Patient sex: M
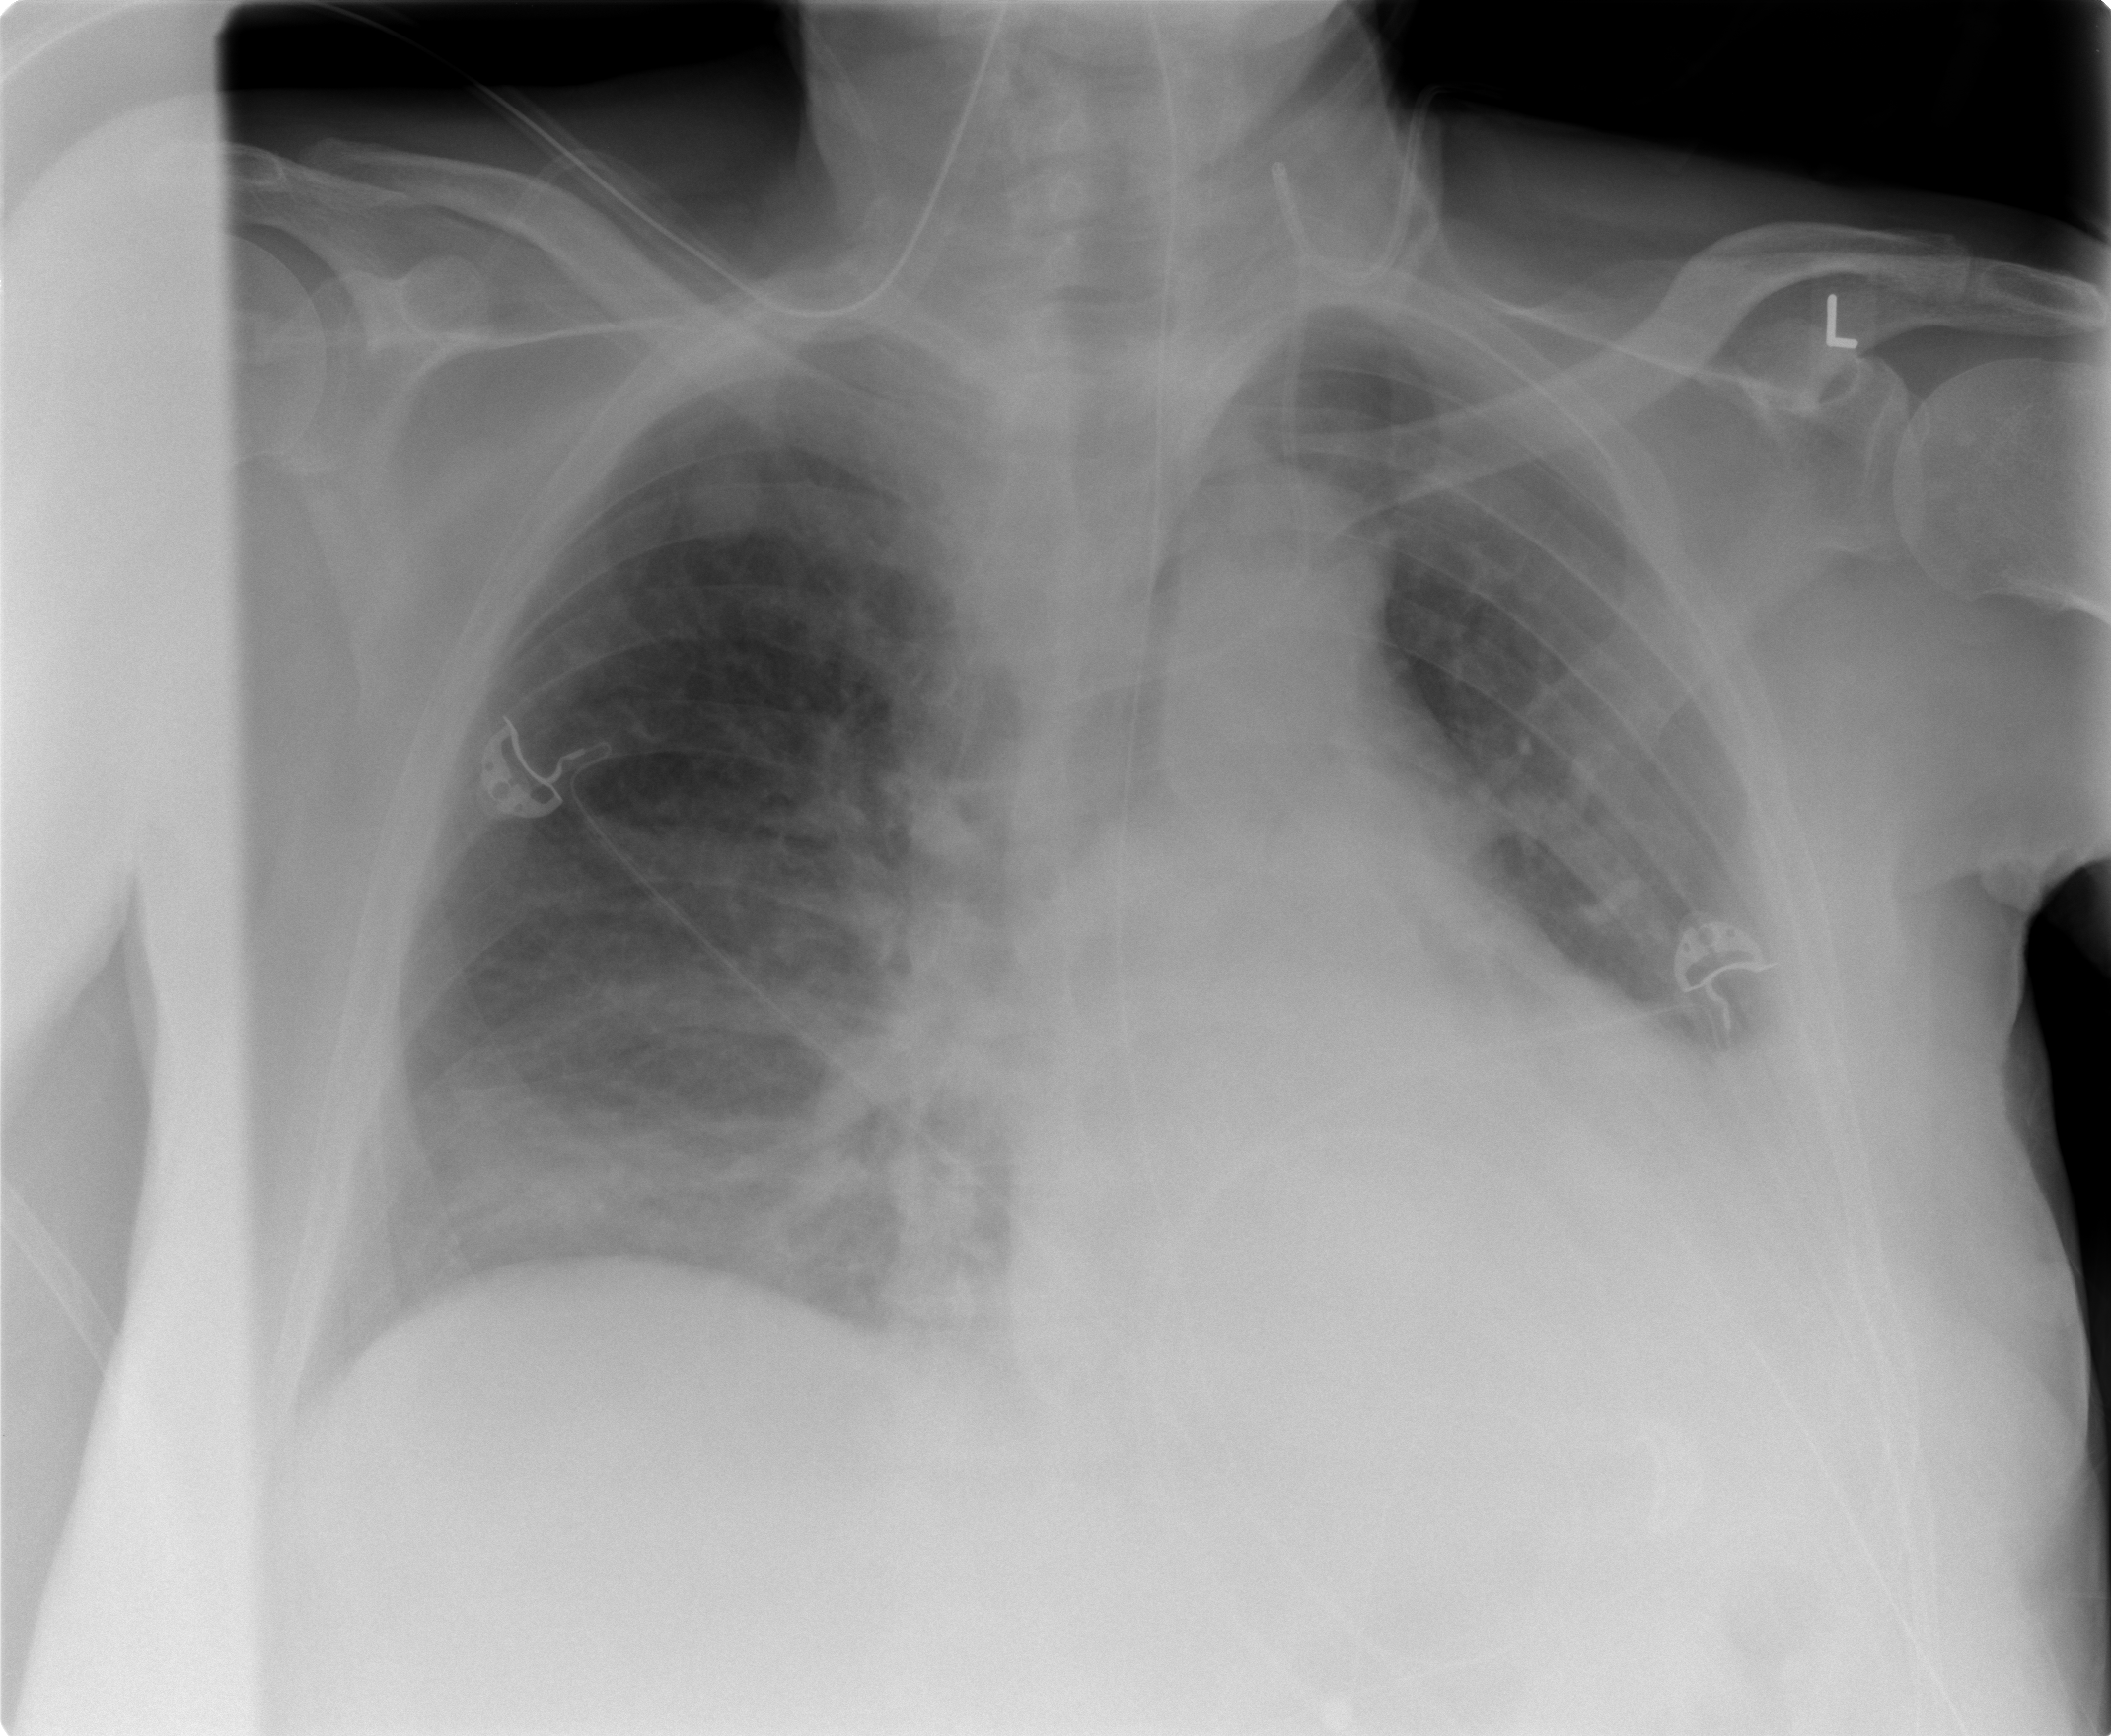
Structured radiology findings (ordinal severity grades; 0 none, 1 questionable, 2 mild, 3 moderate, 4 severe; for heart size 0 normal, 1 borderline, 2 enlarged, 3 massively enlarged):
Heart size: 2
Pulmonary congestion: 2
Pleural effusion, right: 0
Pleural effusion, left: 2
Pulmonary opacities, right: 2
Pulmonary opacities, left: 0
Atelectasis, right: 2
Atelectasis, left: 2